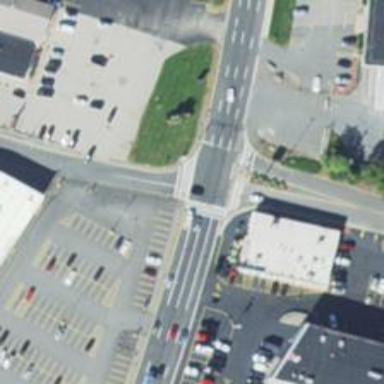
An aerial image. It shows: Footway crossing with traffic island in the middle.